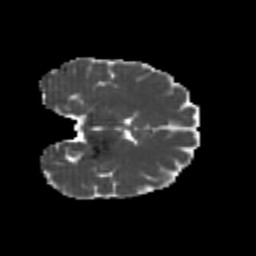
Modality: MD
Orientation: coronal
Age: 24
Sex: female
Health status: healthy
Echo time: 0.074 s